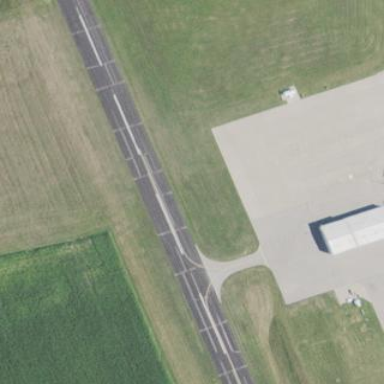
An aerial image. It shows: Apron at the airport.